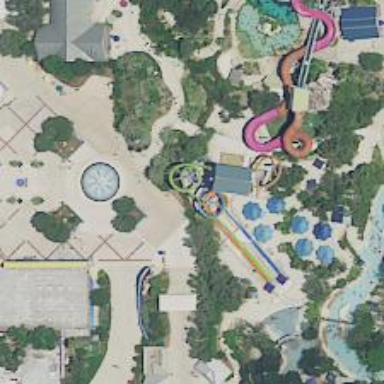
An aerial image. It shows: Water slide attraction.